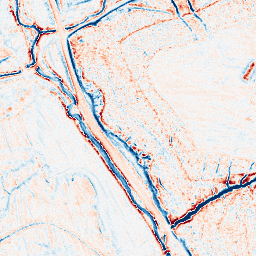
Category: edge_preserving
Decomposition family: anisotropic_diffusion
Decomposition parameters: iterations: 20
kappa: 10
gamma: 0.1
Upsampling method: quintic
Upsampling parameters: scale: 8
Upsampling scale: 8